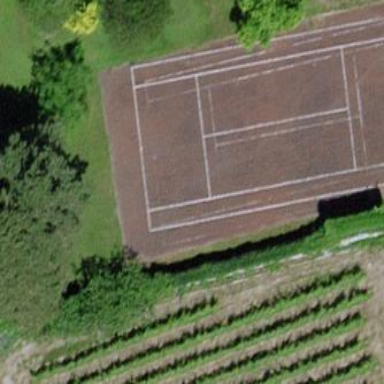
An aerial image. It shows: Tennis court on pitch.